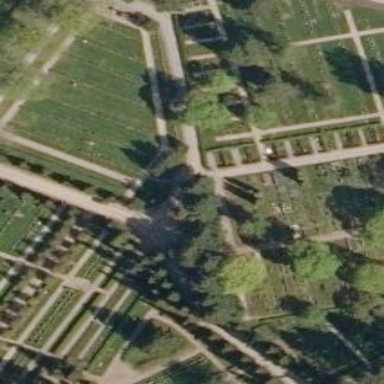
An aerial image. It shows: Sector within cemetery.